Interaction volume radius: 10 \u00c5
Interaction volume height: 45 \u00c5
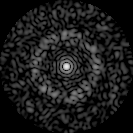
Disorder parameter: 0.8395